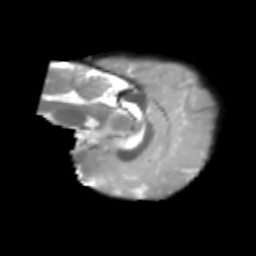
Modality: T2w
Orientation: sagittal
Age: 6
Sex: male
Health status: healthy